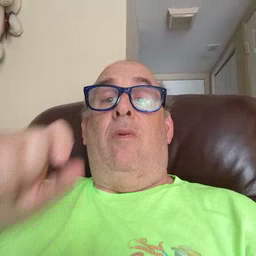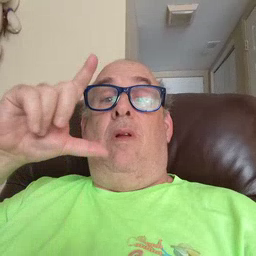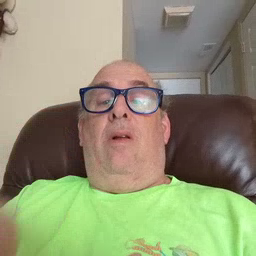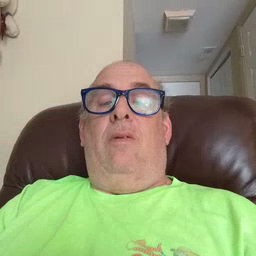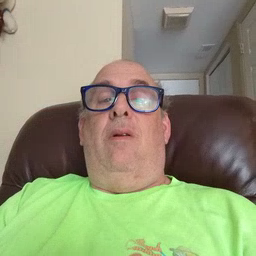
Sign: wake